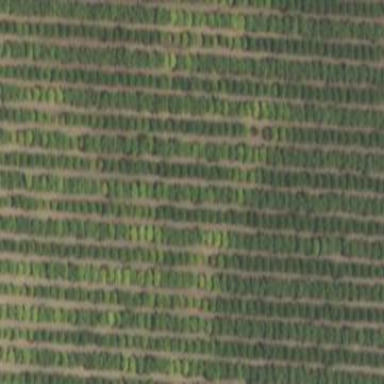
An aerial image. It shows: Orchard filled with walnut trees.